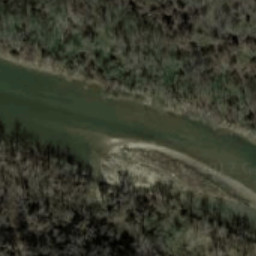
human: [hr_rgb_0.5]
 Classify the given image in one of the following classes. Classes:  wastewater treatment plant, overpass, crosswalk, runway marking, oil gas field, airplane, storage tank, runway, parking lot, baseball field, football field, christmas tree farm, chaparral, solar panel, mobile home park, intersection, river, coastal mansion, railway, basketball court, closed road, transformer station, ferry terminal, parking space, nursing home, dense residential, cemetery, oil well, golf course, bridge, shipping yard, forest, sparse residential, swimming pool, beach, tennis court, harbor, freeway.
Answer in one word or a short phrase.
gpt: river